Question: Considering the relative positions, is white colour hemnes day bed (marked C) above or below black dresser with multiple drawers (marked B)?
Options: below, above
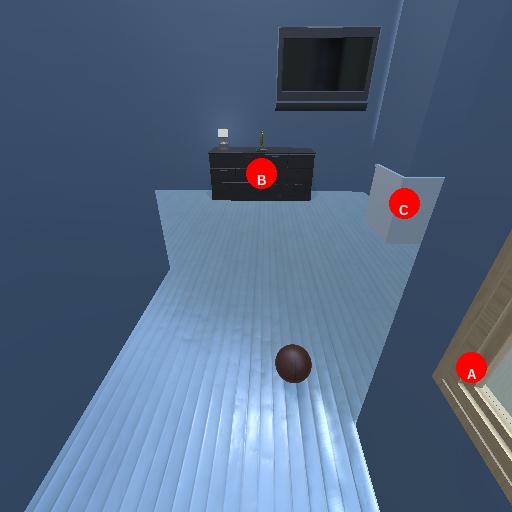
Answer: below